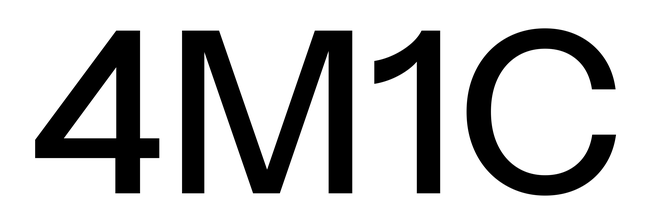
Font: InstrumentSans_Medium